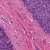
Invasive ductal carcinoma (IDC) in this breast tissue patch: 0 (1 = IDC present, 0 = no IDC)